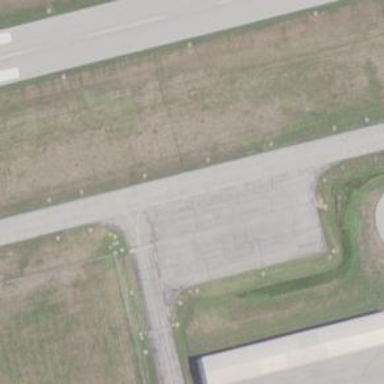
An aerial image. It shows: View of taxiway at the airport.